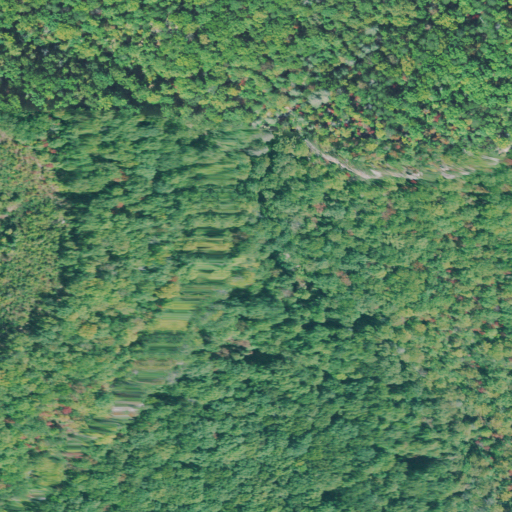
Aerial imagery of gap in Tennessee named Walker Gap containing deciduous forest, mixed forest, and shrub